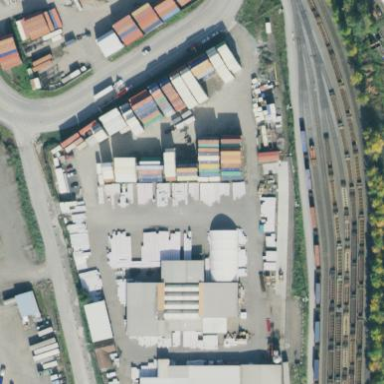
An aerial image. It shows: Industrial area.